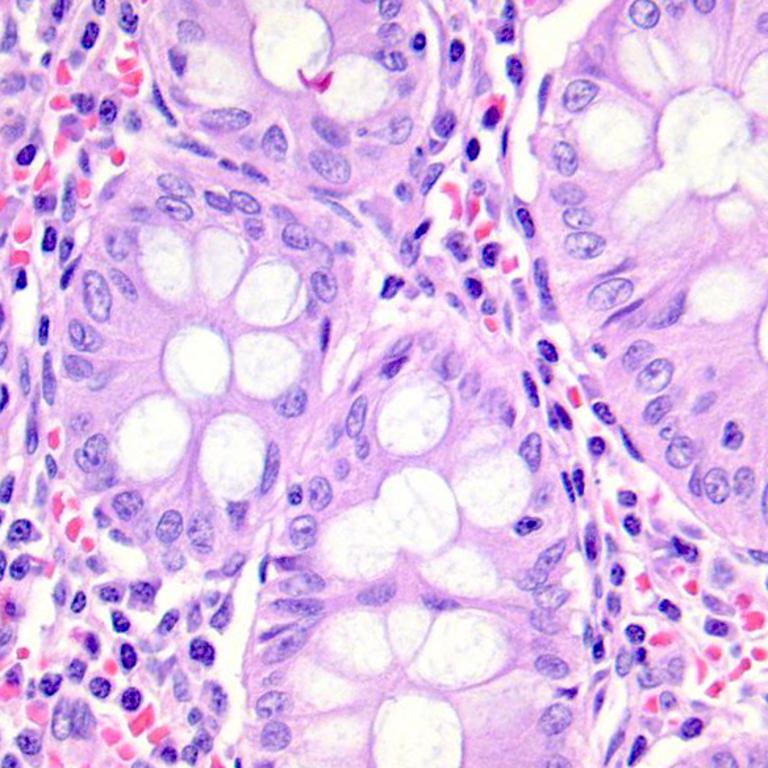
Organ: colon
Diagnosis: benign